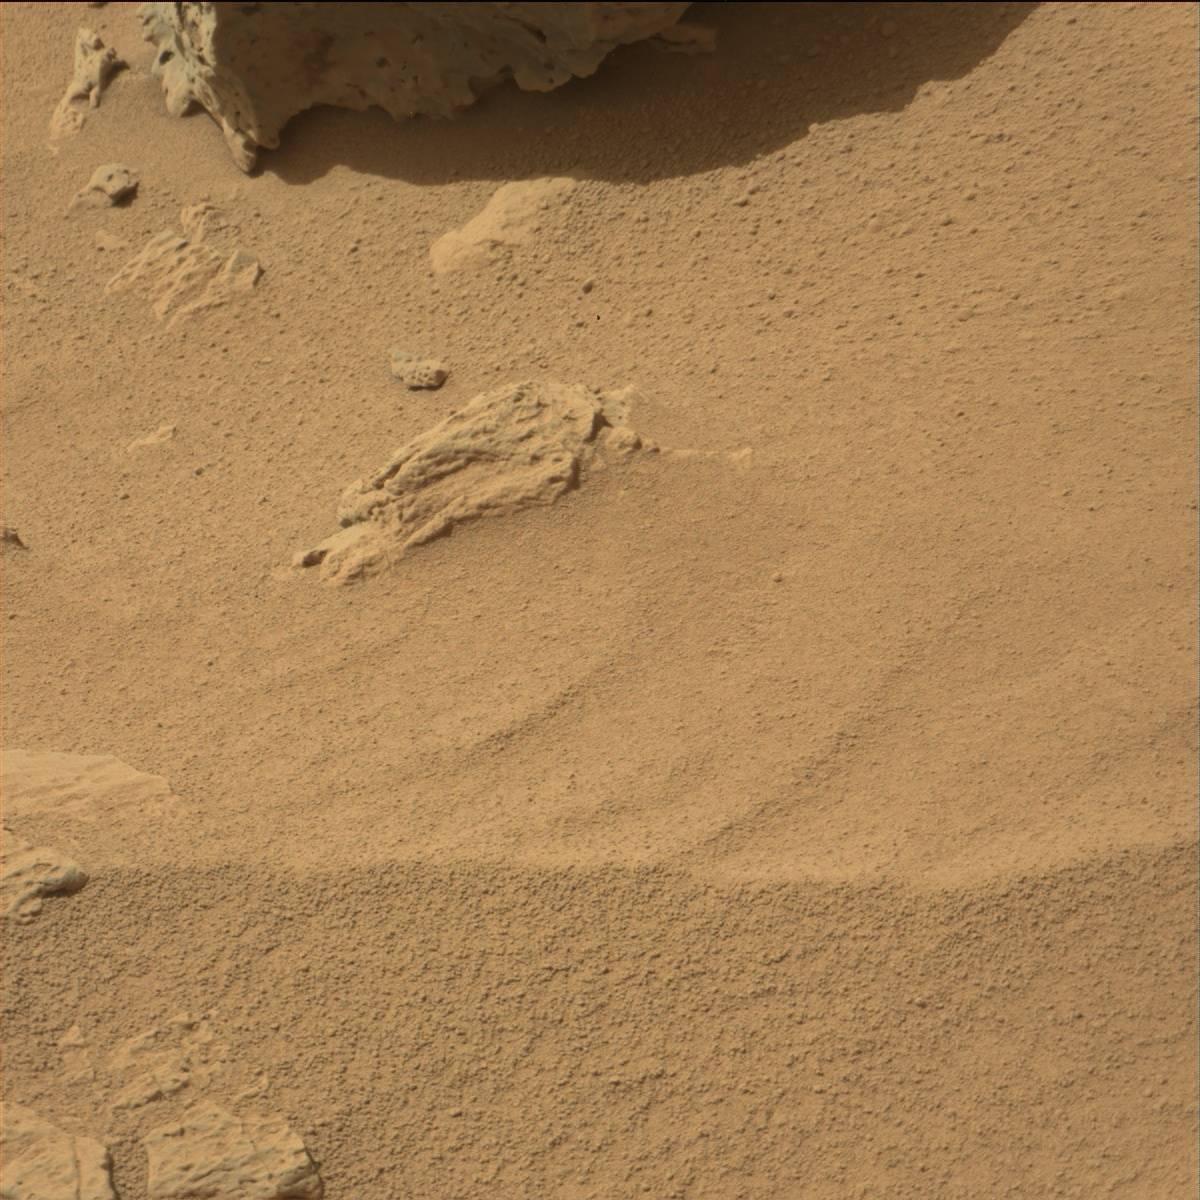
Terrain classes present: Bedrock, Sand / Soil